Interaction volume radius: 10 \u00c5
Interaction volume height: 10 \u00c5
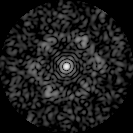
Disorder parameter: 0.6919